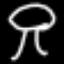
Label: mushroom